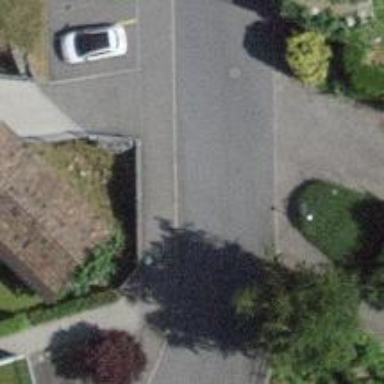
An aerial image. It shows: Sidewalk along the footway.